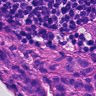
Metastatic tissue present: yes